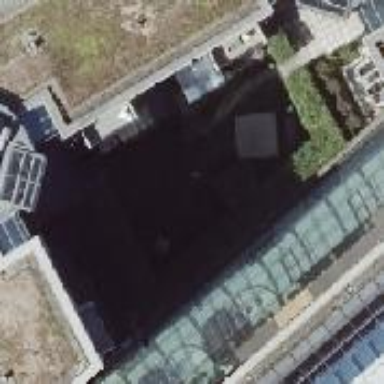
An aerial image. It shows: Building with roof made of grass.